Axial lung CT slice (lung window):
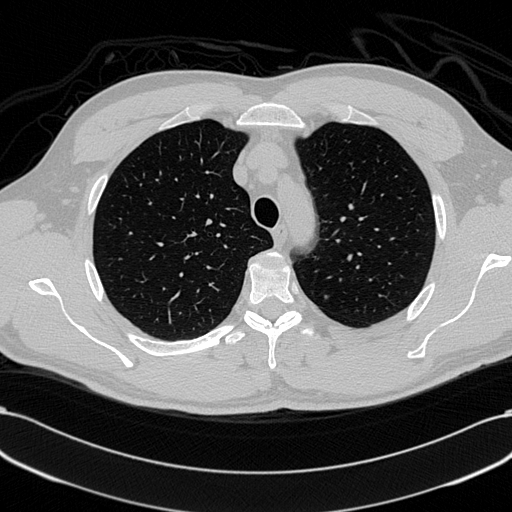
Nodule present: no